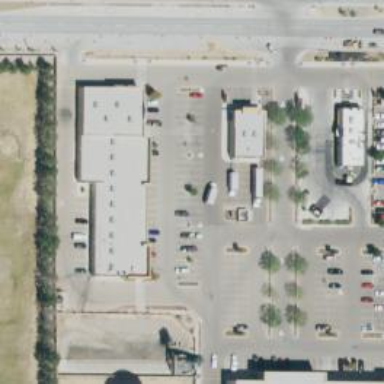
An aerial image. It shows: Parking space.